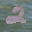
Label: 2